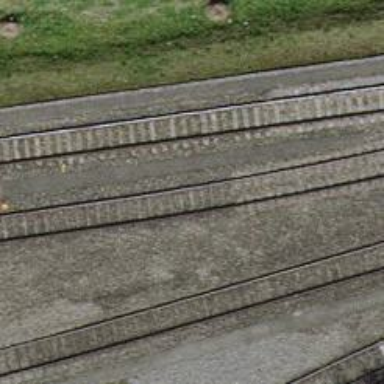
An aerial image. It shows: Single railway spur track.